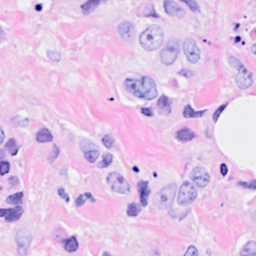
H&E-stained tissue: Breast